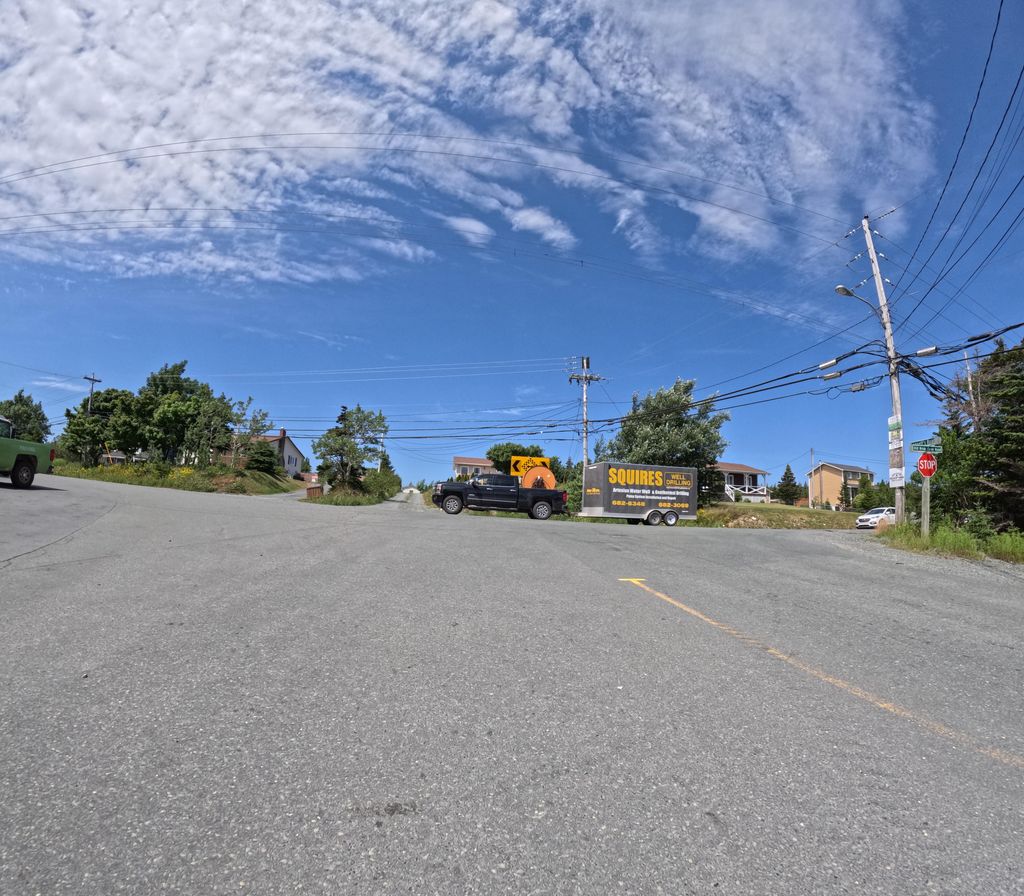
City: st_johns